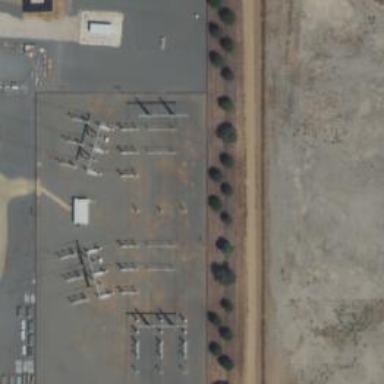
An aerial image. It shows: Power substation.